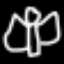
Label: angel